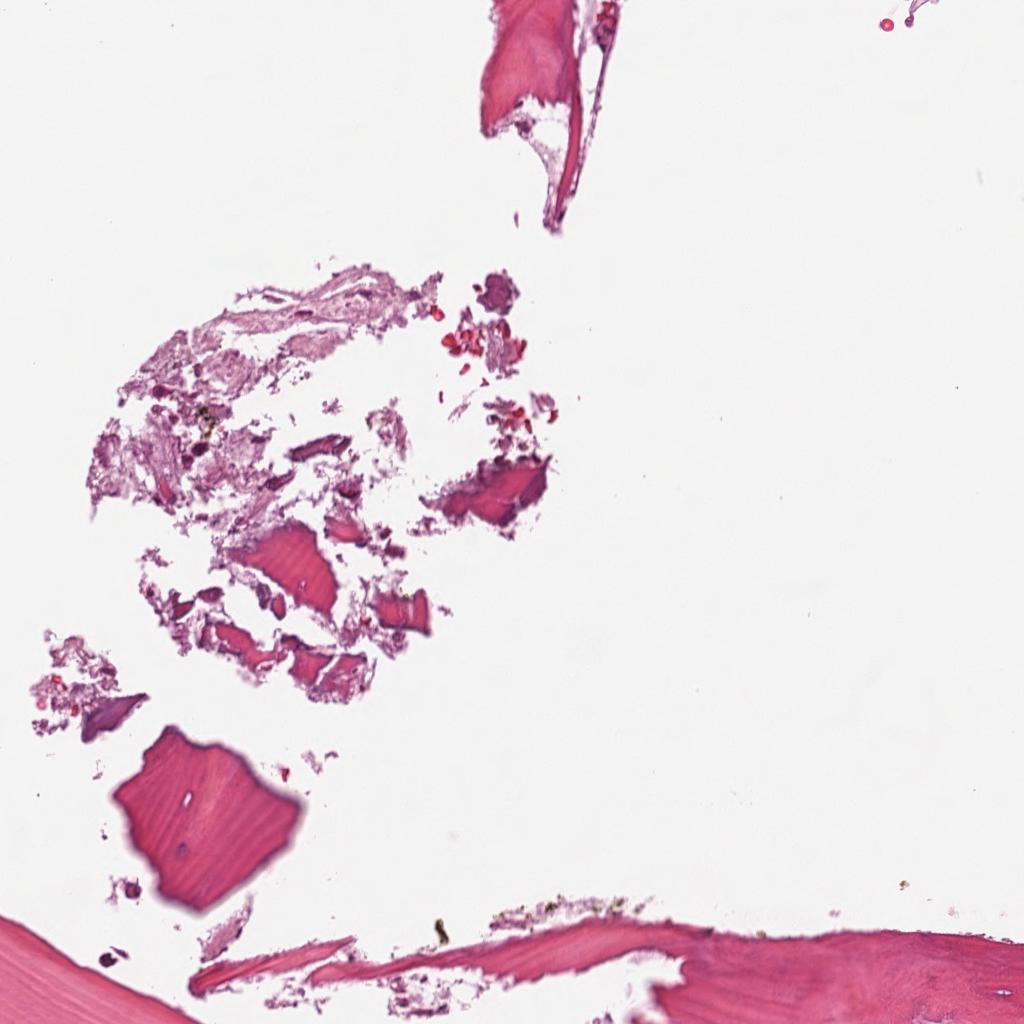
Label: Non-Tumor